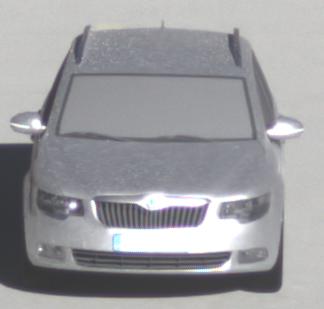
Make: Skoda
Model: Superb Combi 1.4 TSI
Detailed model: Superb (II) Combi
Model produced from: 2010/01
Model produced until: 2011/10
Doors: 5
Color: white
Road condition: dry road
Daytime: morning or afternoon
Contrast: high contrast